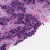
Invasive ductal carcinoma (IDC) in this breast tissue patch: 0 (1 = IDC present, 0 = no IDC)